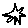
Label: star